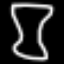
Label: hourglass